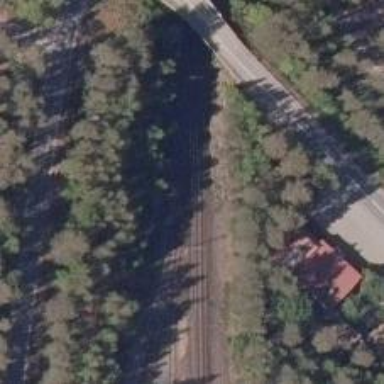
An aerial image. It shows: Junction on the railway.